Question: HTML:

I have created a xpath
'''
driver.find_element(By.XPATH('//h4[contains(text(),"This weekend")]'))
'''
But every time I'm getting
'''
TypeError: 'str' object is not callable
'''
It seems it is not getting the xpath.
May be the xpath seems wrong.cananyone guide here
HTML:
'''
<a class="css-t8q75u e19c3kf61" xpath="1"><div class="css-ekw2cu eh8fd9012"><div class="css-3ov7b7 eh8fd9011"><div class="css-95s8c1 eh8fd9010"><header class="css-1p61d40 eh8fd909">** are not unique
<a class="css-t8q75u e19c3kf61" xpath="1"><div class="css-ekw2cu eh8fd9012"><div class="css-3ov7b7 eh8fd9011"><div class="css-95s8c1 eh8fd9010"><header class="css-1p61d40 eh8fd909"><span class="css-m74hjb e19c3kf60"><span class="icon css-1ih0xvs e1ouvt3m1"><svg aria-label="CalendarWeekend" fill-rule="evenodd" clip-rule="evenodd" stroke-linejoin="round" stroke-miterlimit="1.414" xmlns="http://www.w3.org/2000/svg" role="presentation" focusable="false" viewBox="0 0 32 32" preserveAspectRatio="xMidYMid meet" class="css-1lisf4l e1ouvt3m0"><path d="M28 14v9a5.006 5.006 0 01-4.783 4.995L23 28H9a5.006 5.006 0 01-4.995-4.783L4 23v-9h24zm-4 3h-1a1 1 0 00-1 1v1a1 1 0 001 1h1a1 1 0 001-1v-1a1 1 0 00-1-1zm-5 0h-1a1 1 0 00-1 1v1a1 1 0 001 1h1a1 1 0 001-1v-1a1 1 0 00-1-1zm3-13a1 1 0 01.993.883L23 5v1a5.006 5.006 0 014.995 4.783L28 11v1H4v-1a5.006 5.006 0 014.783-4.995L9 6V5a1 1 0 011.993-.117L11 5v1h10V5a1 1 0 011-1z"></path></svg></span></span></header><h4 class="css-11rlpdz eh8fd905">This weekend</h4><div class="css-1bu4bq eh8fd908"><h5 class="css-j3w7e9 eh8fd904">Local events taking place on Friday, Saturday and Sunday</h5></div></div></div></div></a>
'''
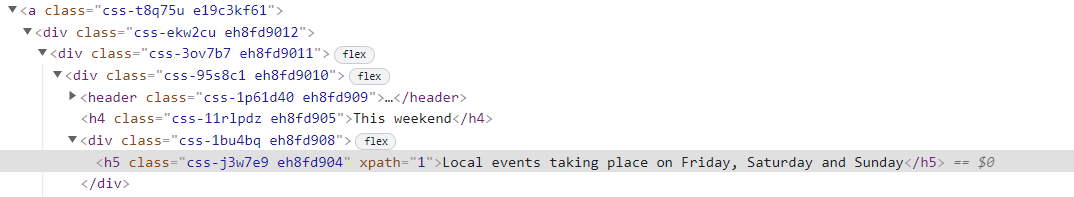
Answer: Following the <URL> ...
'''
DeprecationWarning: find_element_by_* commands are deprecated. Please use find_element() instead
'''
'find_element_by_*' commands are <URL>' instead.
---
To send a to the text field you can use either of the following <URL>:
> > You need to add the following import:'''
from selenium.webdriver.common.by import By
'''
- Using :'''
driver.find_element(By.XPATH, '//h4[contains(text(),"This weekend")]')
'''